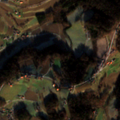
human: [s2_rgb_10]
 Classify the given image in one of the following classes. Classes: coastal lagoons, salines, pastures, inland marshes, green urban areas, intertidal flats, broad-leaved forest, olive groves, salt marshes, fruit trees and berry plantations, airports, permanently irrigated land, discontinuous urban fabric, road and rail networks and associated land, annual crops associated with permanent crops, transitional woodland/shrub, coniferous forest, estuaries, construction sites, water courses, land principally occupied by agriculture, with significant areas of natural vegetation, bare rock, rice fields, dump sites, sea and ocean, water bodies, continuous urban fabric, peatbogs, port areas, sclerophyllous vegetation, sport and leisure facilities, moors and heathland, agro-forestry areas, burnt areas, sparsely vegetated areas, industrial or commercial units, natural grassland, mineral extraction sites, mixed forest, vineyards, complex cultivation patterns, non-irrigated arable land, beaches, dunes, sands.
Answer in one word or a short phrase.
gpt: non-irrigated arable land, complex cultivation patterns, broad-leaved forest